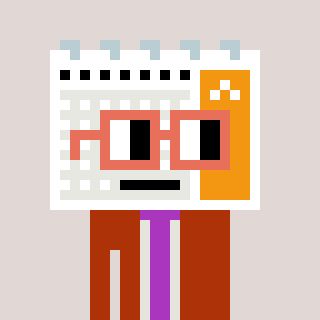
a pixel art character with square orange glasses, a calendar-shaped head and a hotbrown-colored body on a warm background